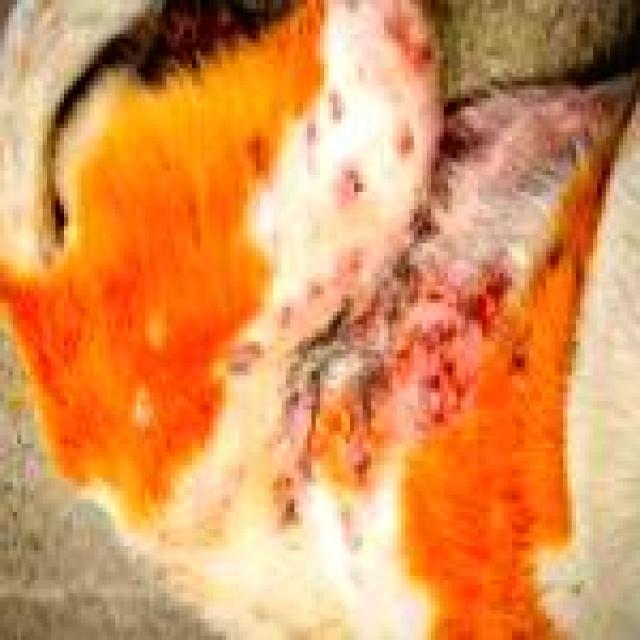
Canine fungal skin infection — characterized by alopecia, scaling, crusting, and circular lesions. Common agents include Malassezia and Candida species.